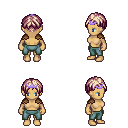
a pixel art fantasy rpg character, female body template, human, tanned skin, leather shoulder armor, teal pants, white blonde parted hairstyle, purple tiara, four views (front, back, left, right), 2x2 character sprite sheet, small pixel art, hard edges, no anti-aliasing